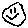
Label: smiley face